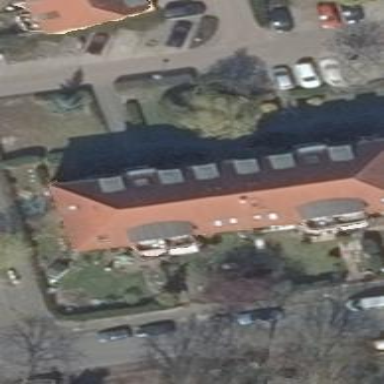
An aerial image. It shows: Building featuring apartments with half-hipped roof.